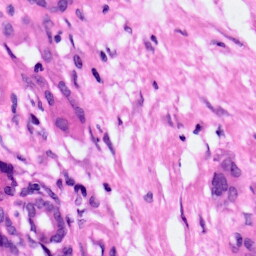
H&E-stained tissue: Pancreatic